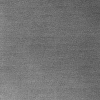
Atmospheric dust classification: dusty